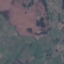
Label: Pasture